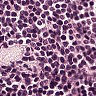
Metastatic tissue present: no